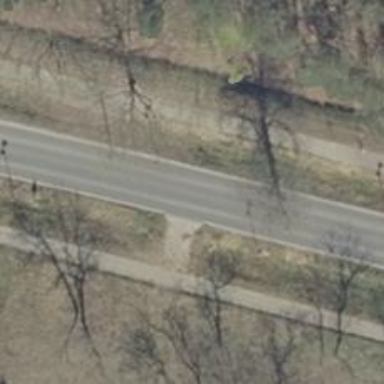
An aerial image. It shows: Secondary road with asphalt surface and separate sidewalks on both sides.